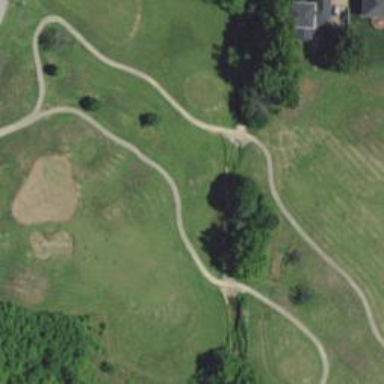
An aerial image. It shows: Path for both roads and golfers.